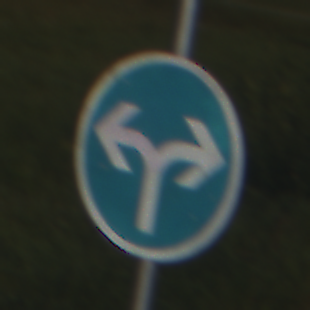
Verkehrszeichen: VorgeschriebeneFahrtrichtungRechtsOderLinks
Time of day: MorningAfternoon
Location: Outdoor (Nature)
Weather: Clear
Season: NotSpecified
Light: Natural